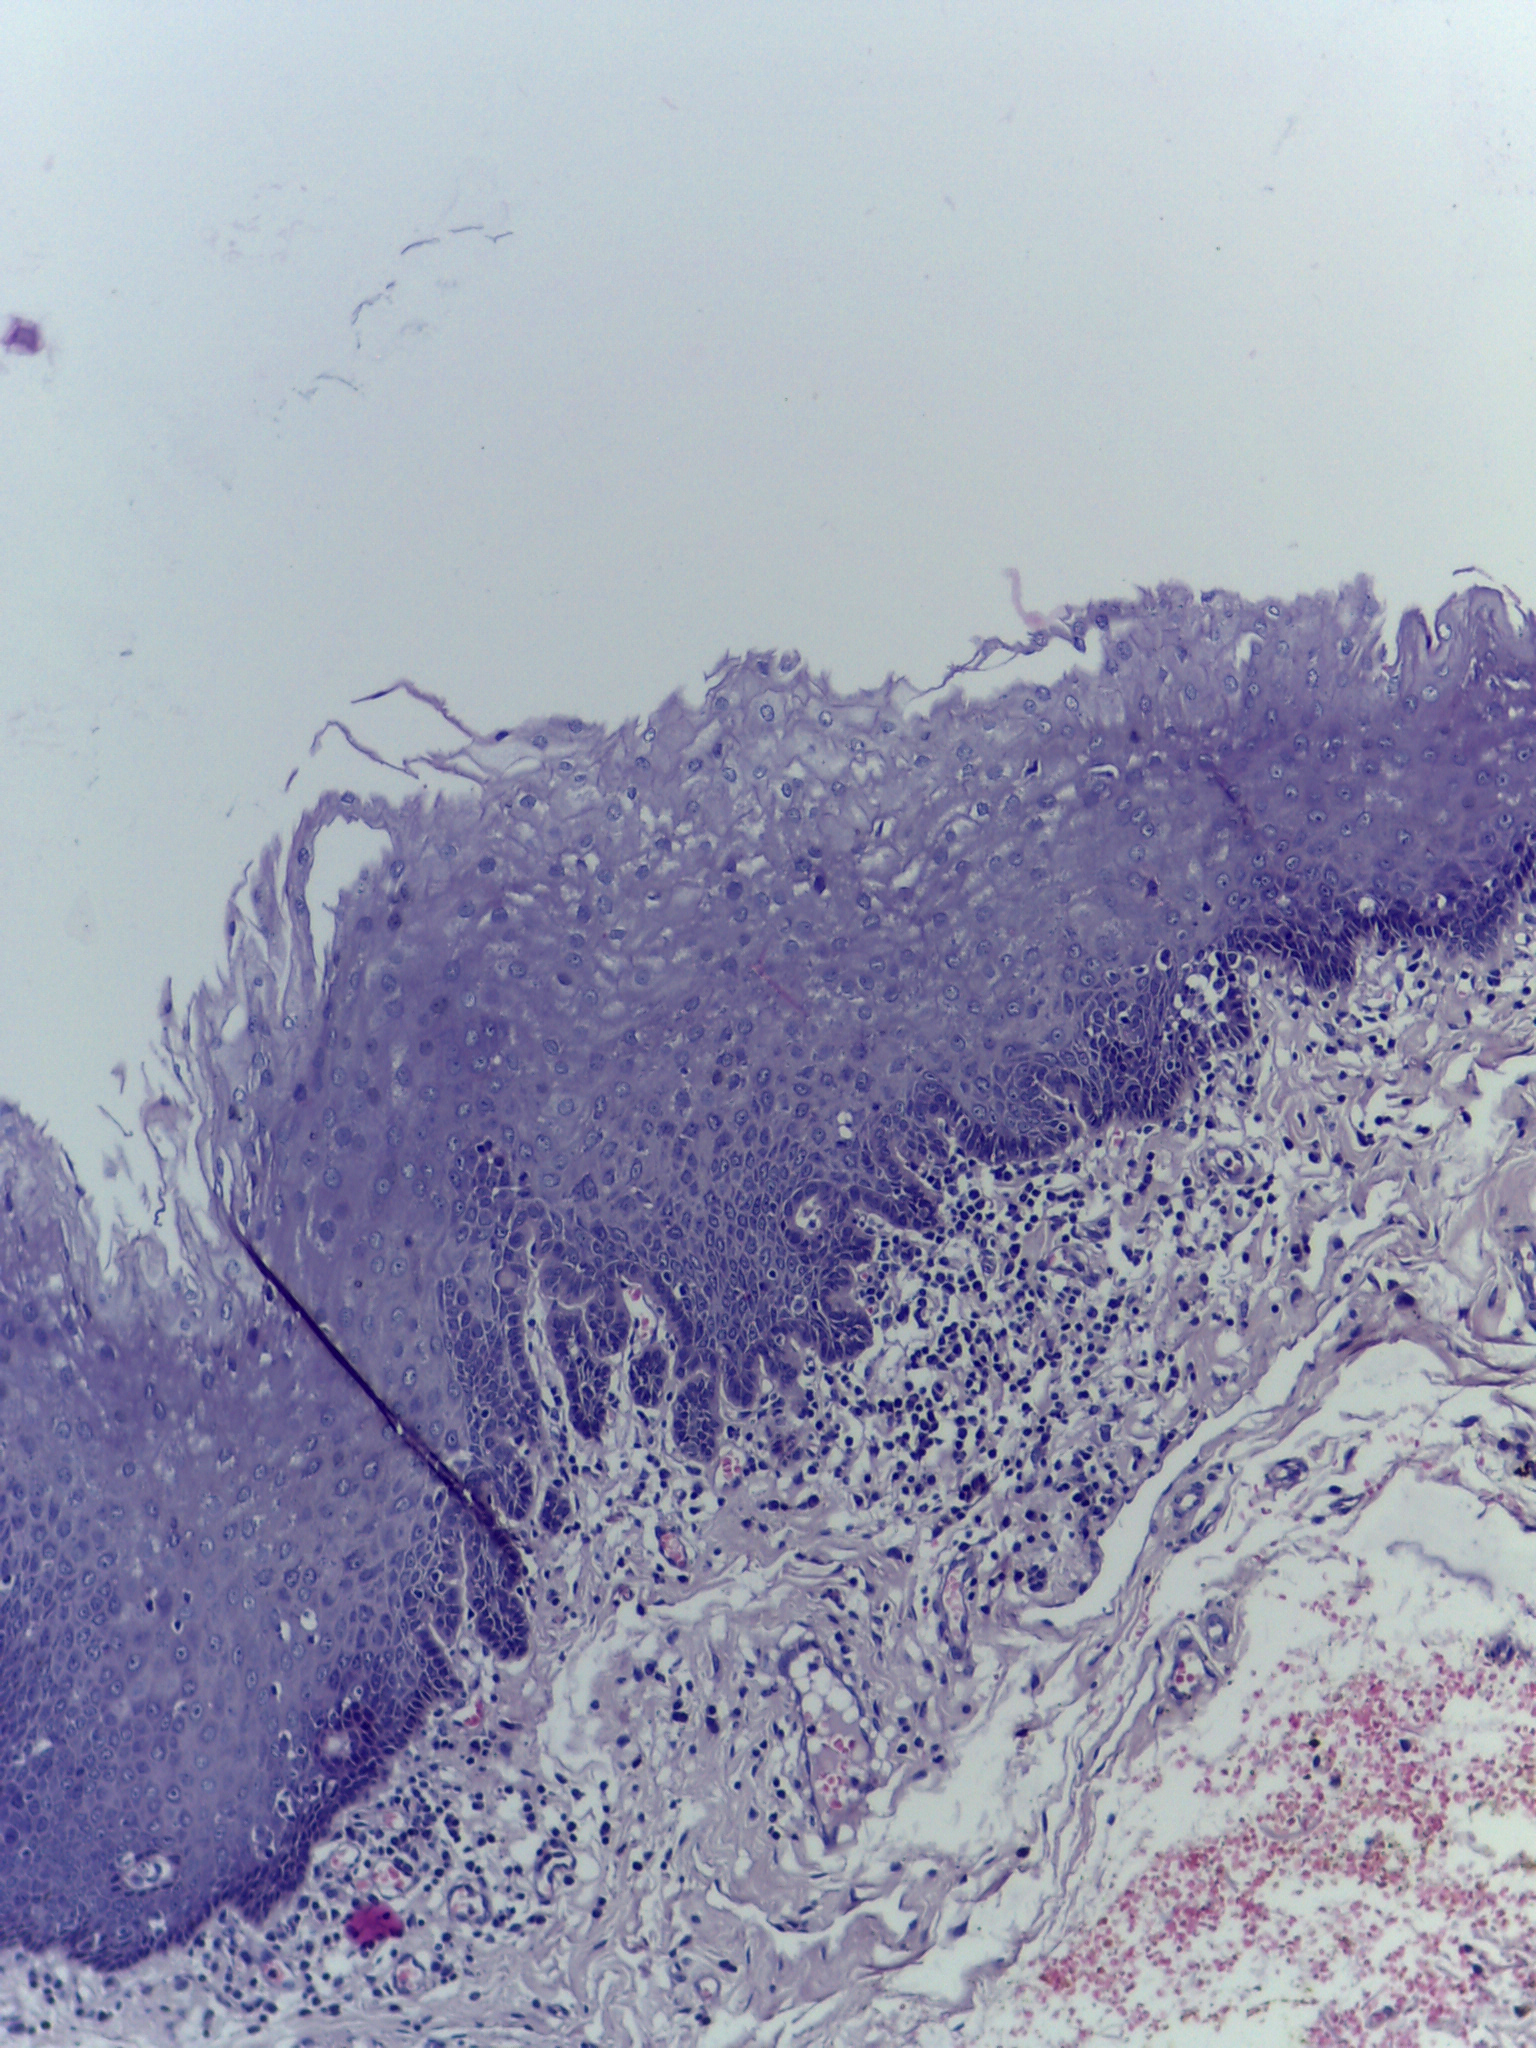
Diagnosis: Normal